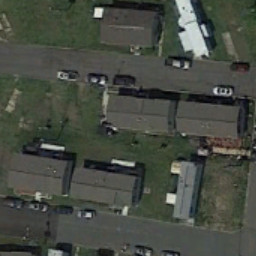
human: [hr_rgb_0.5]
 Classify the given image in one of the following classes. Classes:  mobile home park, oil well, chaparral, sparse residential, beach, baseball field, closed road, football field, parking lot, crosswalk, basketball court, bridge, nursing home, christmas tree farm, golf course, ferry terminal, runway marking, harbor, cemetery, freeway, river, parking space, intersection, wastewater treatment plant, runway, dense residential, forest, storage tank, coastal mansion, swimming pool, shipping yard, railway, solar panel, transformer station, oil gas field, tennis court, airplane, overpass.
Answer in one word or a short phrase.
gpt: mobile home park